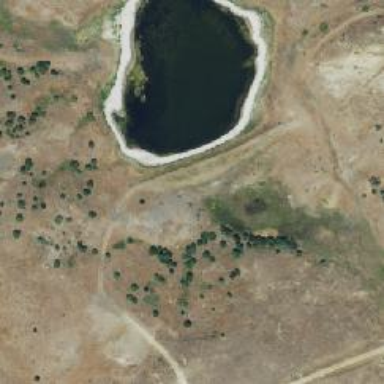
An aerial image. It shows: Reservoir.